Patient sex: M
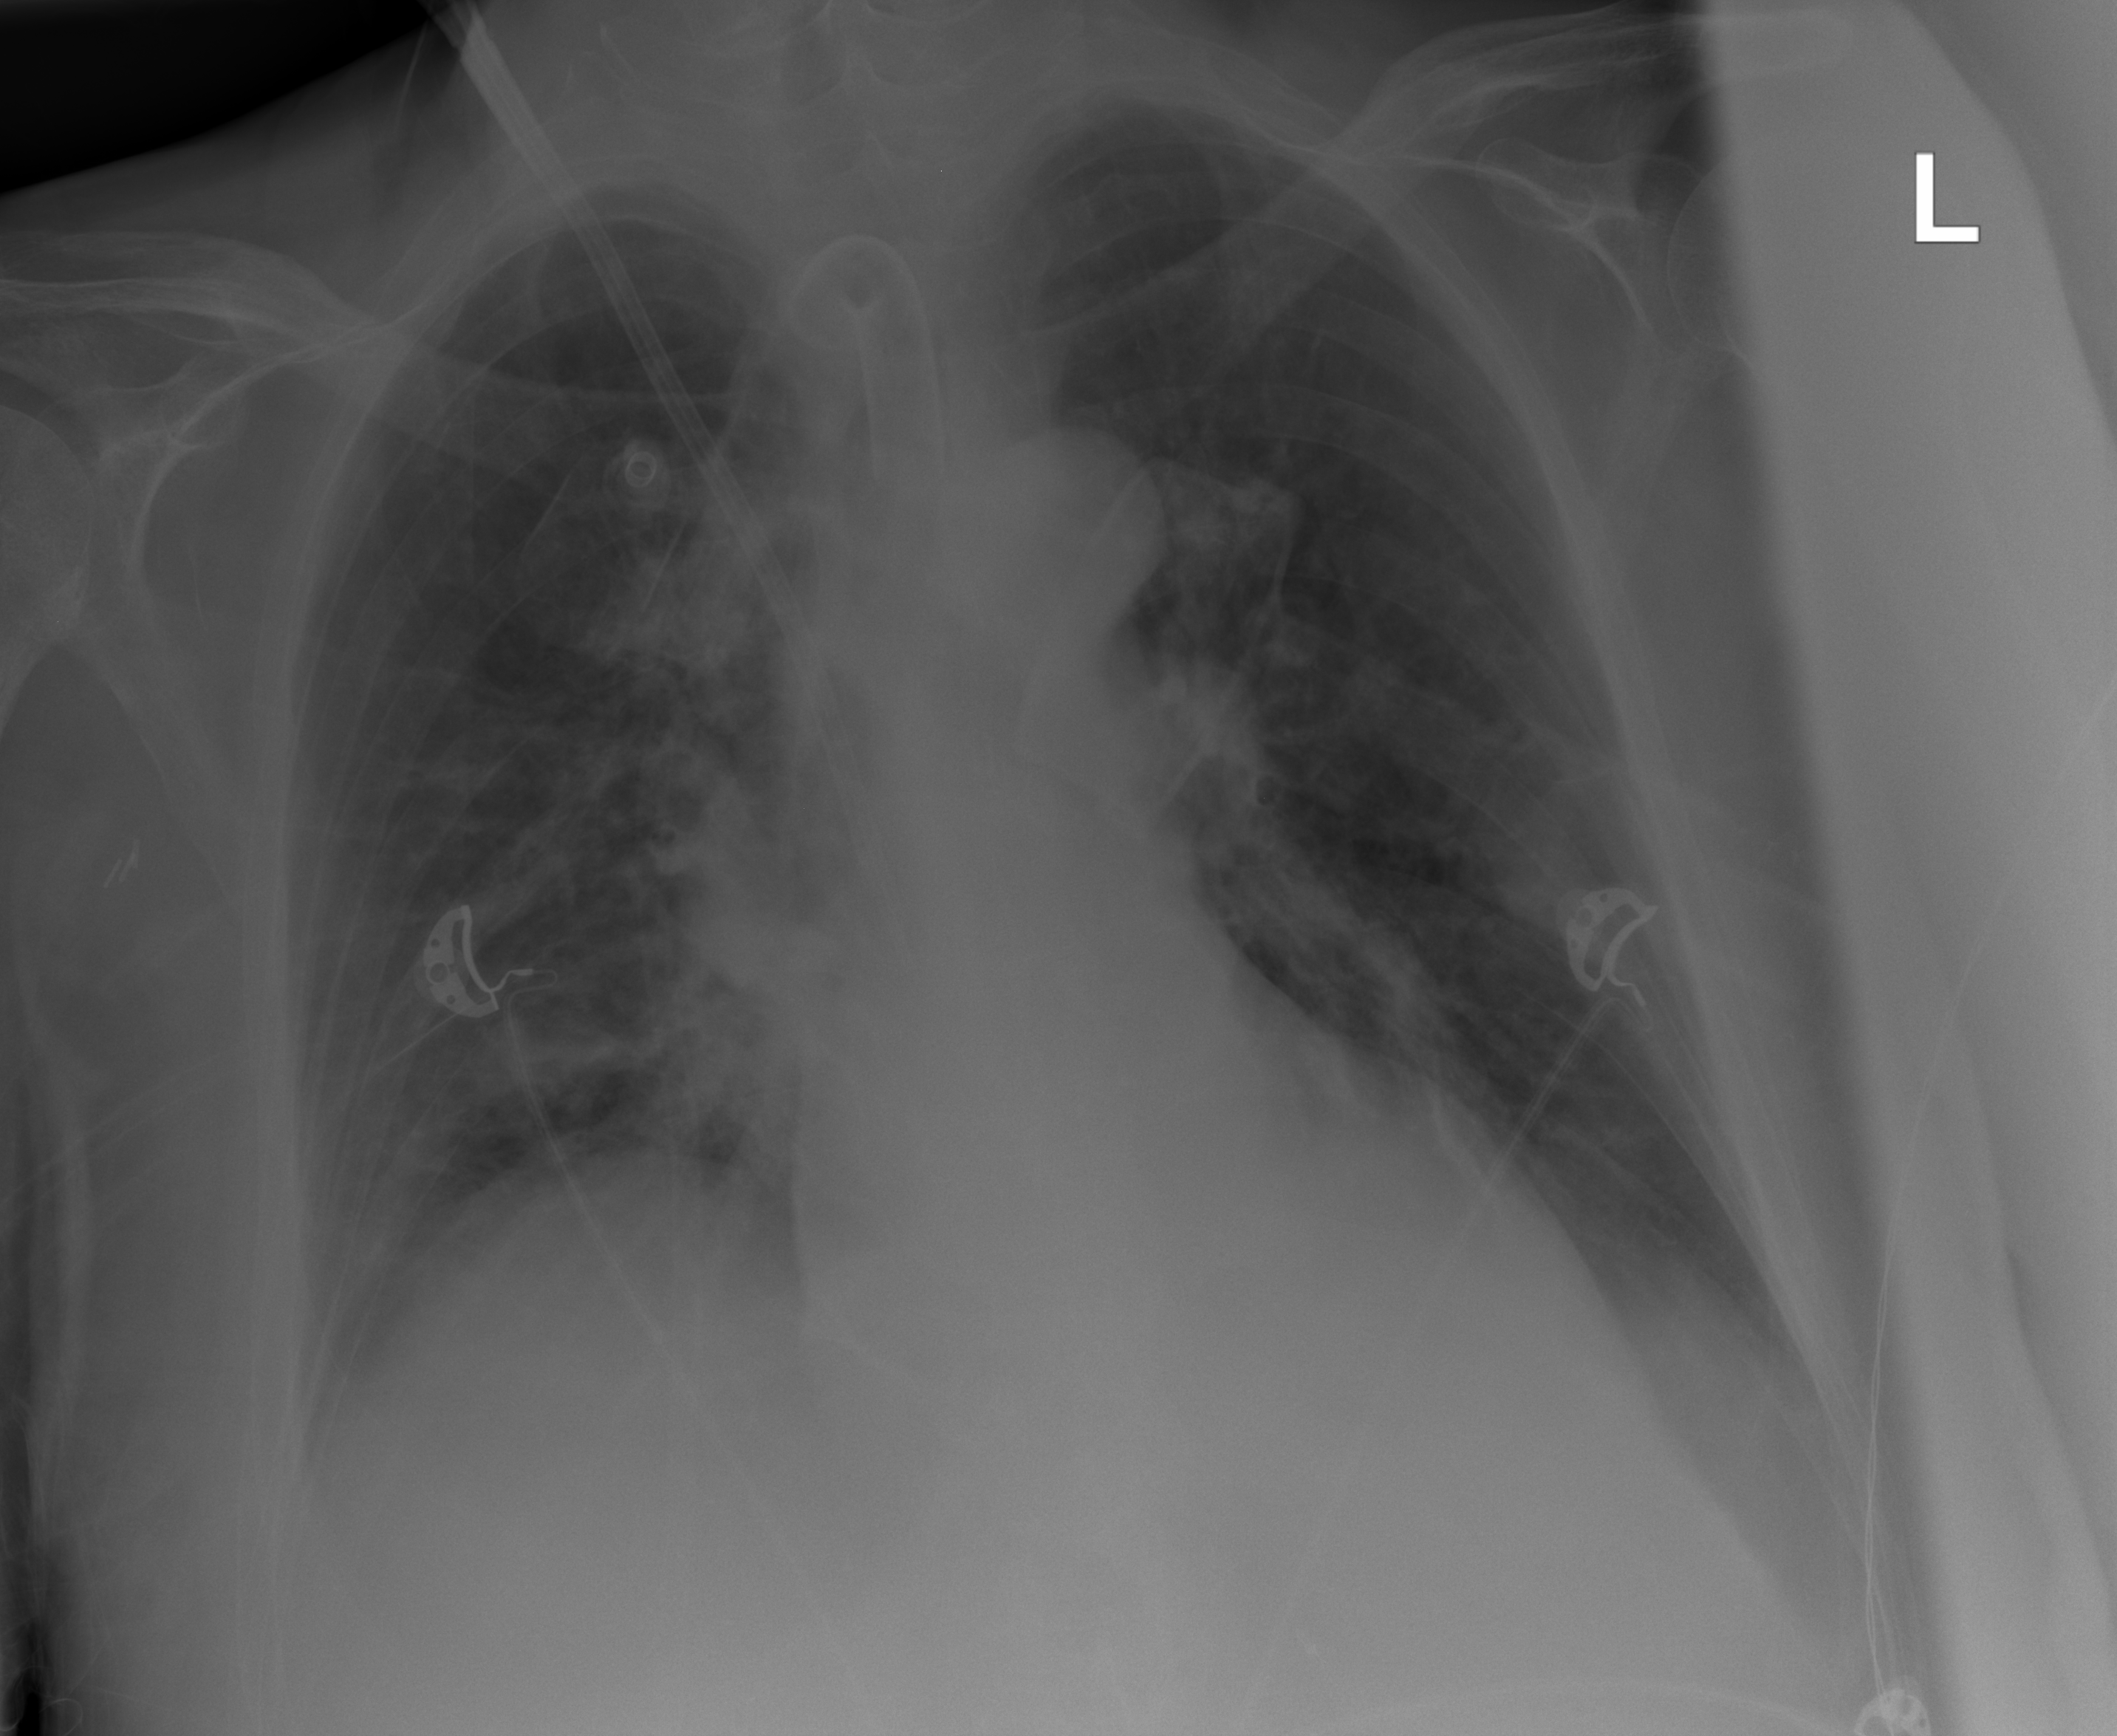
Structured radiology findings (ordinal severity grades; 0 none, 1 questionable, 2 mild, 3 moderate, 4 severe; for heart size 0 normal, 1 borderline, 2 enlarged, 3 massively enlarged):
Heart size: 2
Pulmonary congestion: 2
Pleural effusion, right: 1
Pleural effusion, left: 2
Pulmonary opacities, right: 1
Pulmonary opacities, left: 0
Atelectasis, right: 2
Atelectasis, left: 2